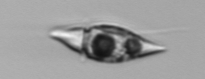
Label: Amphidinium